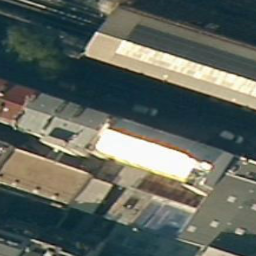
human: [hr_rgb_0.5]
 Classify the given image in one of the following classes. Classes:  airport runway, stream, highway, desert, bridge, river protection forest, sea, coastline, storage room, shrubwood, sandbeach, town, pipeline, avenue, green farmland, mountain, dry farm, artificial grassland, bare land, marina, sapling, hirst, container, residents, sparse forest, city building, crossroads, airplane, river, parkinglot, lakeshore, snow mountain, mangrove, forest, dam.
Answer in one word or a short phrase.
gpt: city building